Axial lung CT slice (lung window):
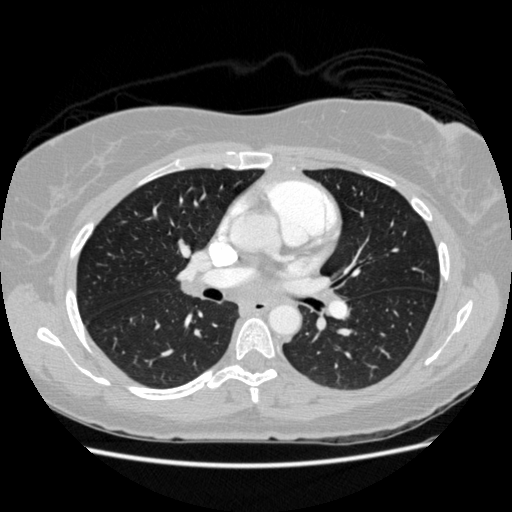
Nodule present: no